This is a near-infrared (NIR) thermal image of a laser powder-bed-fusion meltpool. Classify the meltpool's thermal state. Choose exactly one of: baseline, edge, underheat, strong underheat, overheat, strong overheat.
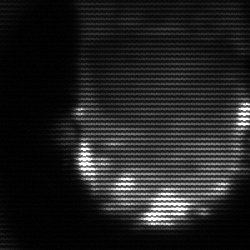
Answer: baseline